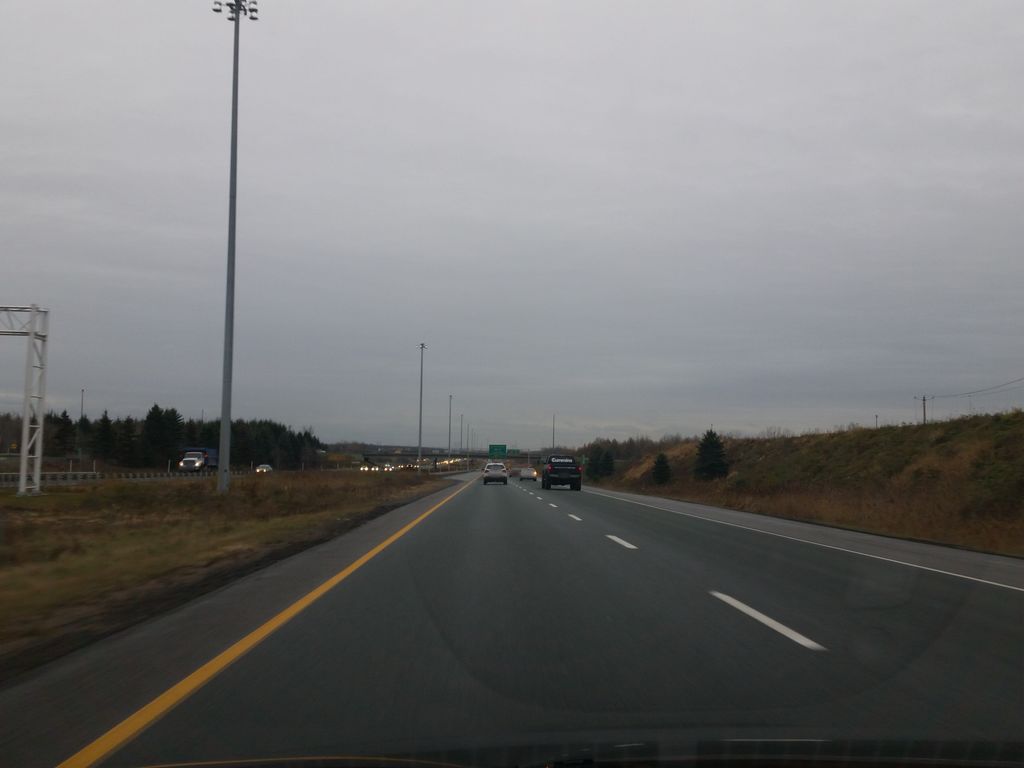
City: quebec_city